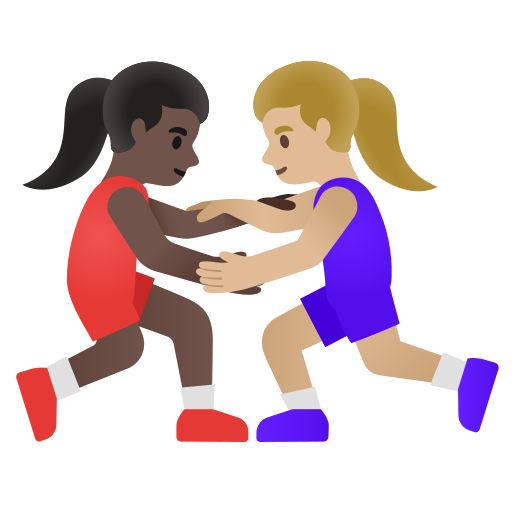
Emoji: 👩🏿‍🫯‍👩🏼